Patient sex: M
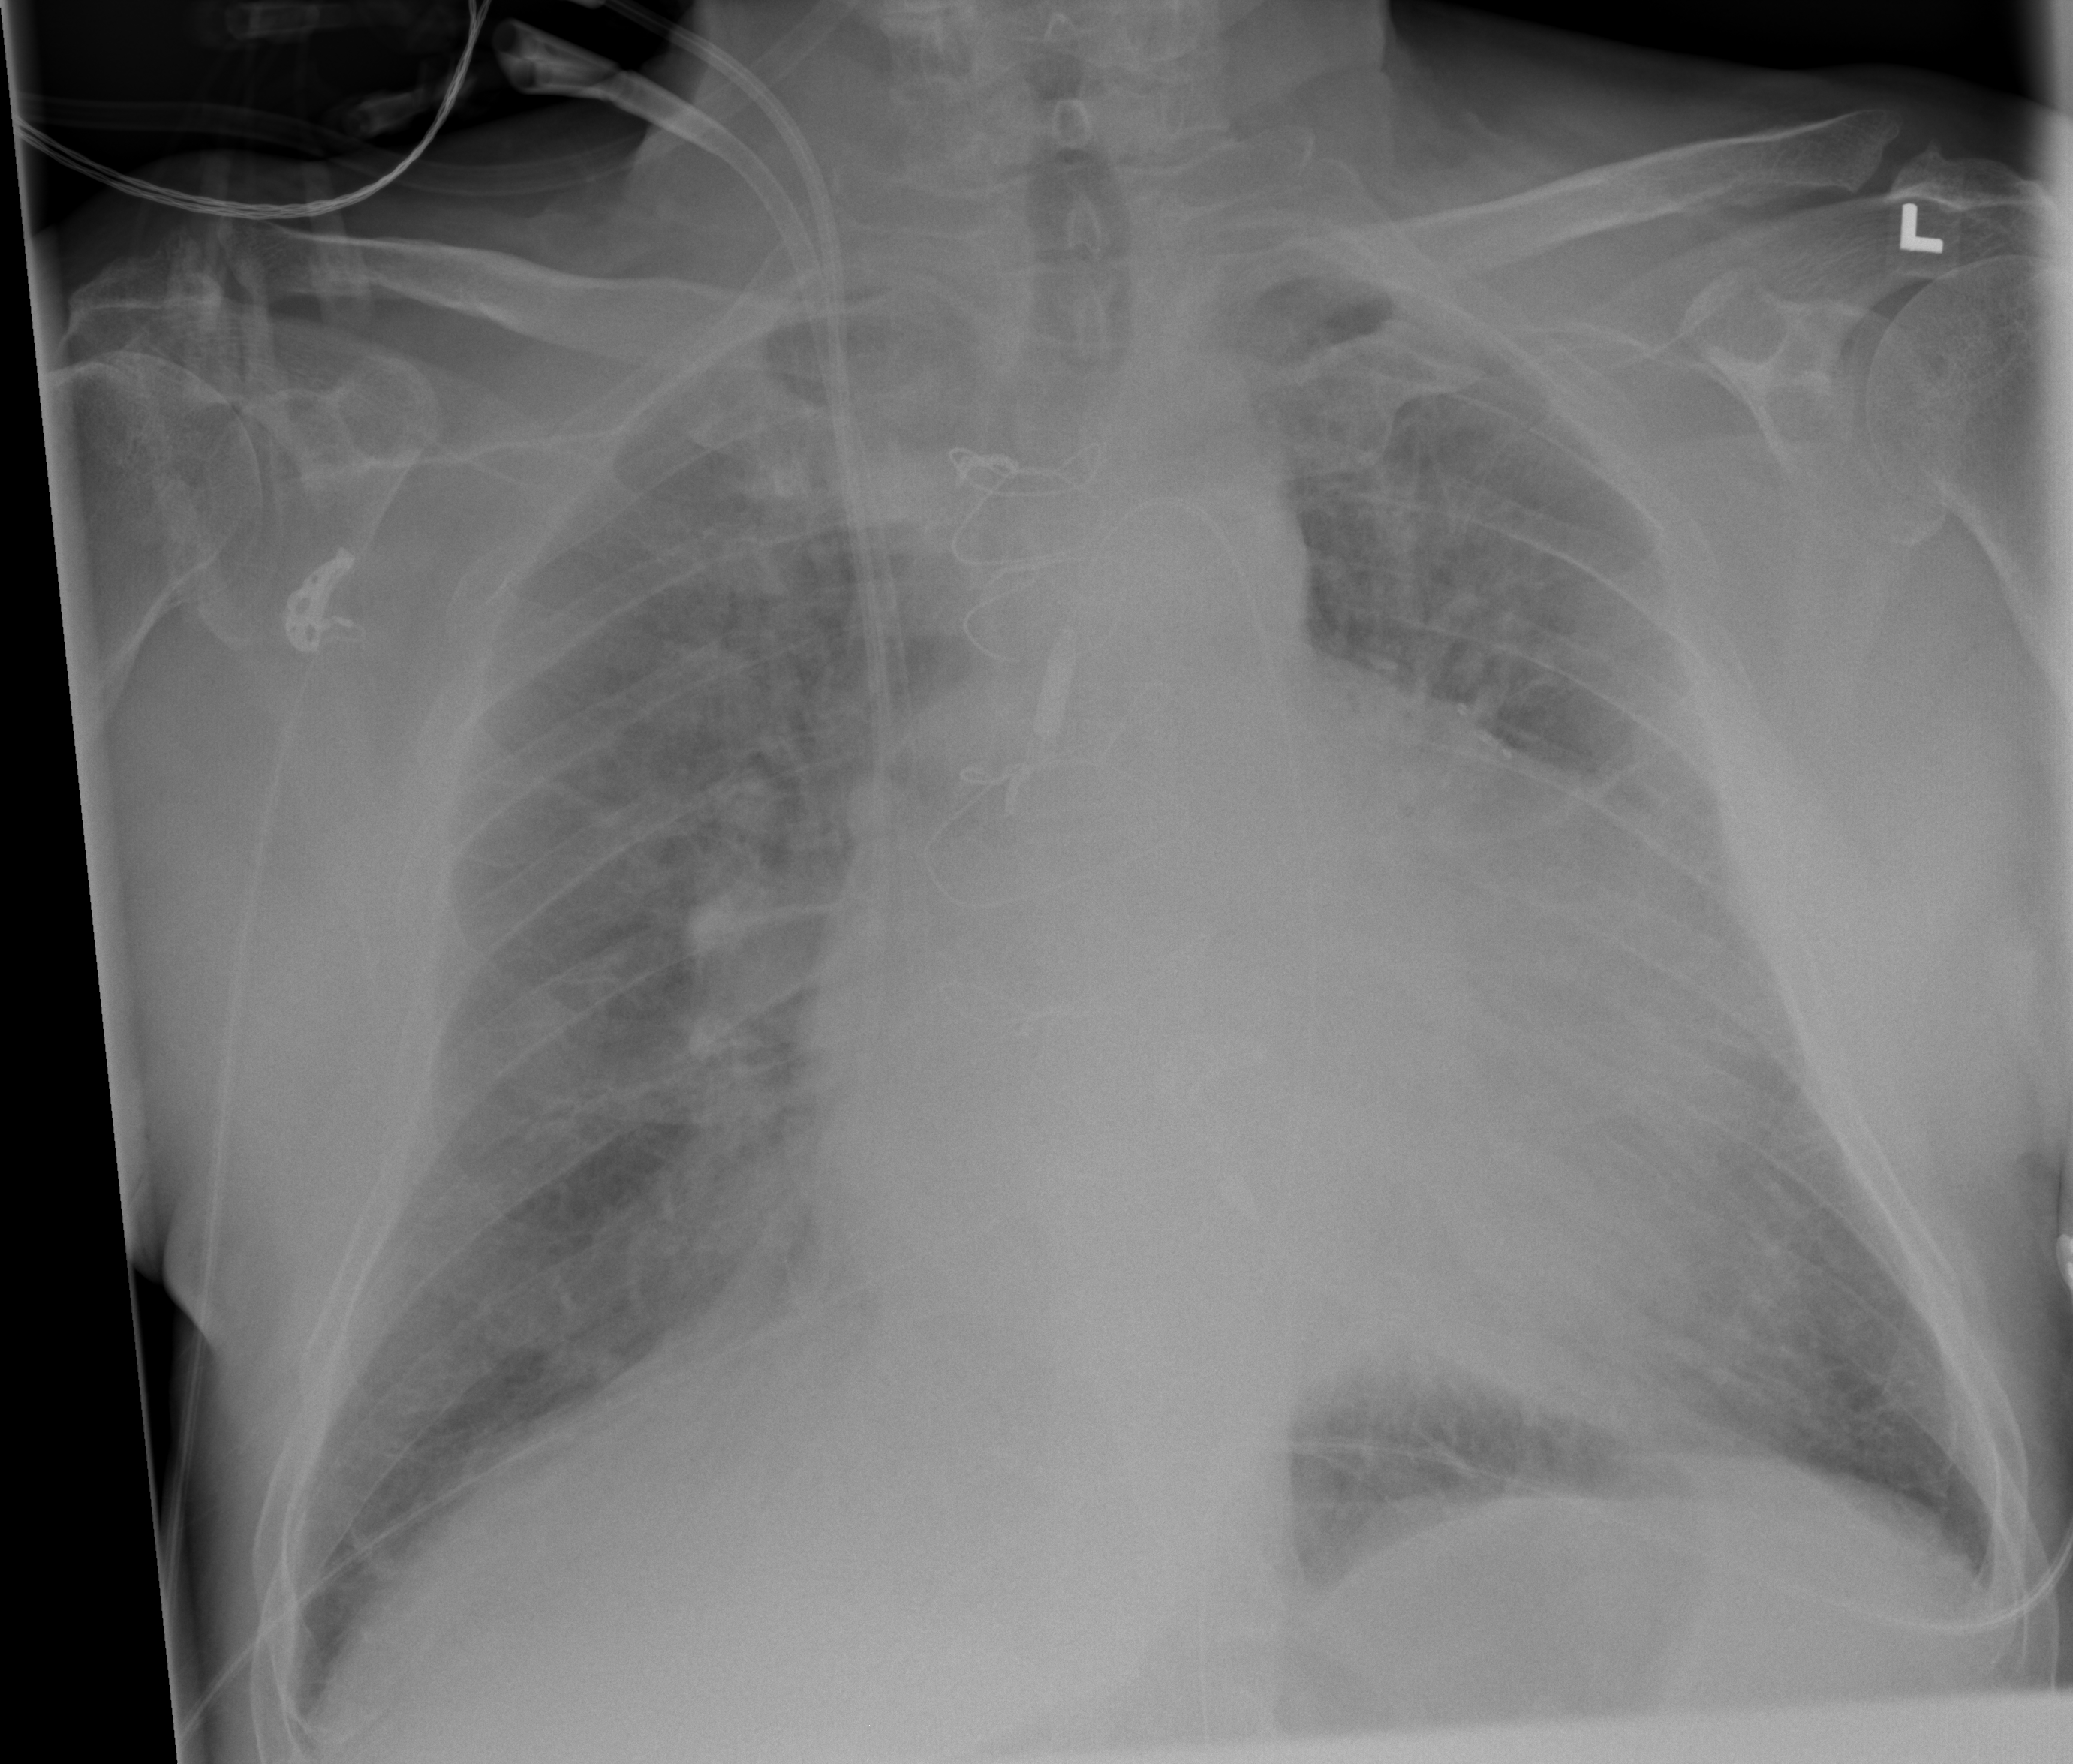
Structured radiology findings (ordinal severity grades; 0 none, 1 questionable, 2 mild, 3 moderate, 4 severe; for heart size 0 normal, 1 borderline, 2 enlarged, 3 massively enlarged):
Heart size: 2
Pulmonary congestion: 2
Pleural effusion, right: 0
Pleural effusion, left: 0
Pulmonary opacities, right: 2
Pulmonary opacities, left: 2
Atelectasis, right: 2
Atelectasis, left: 2